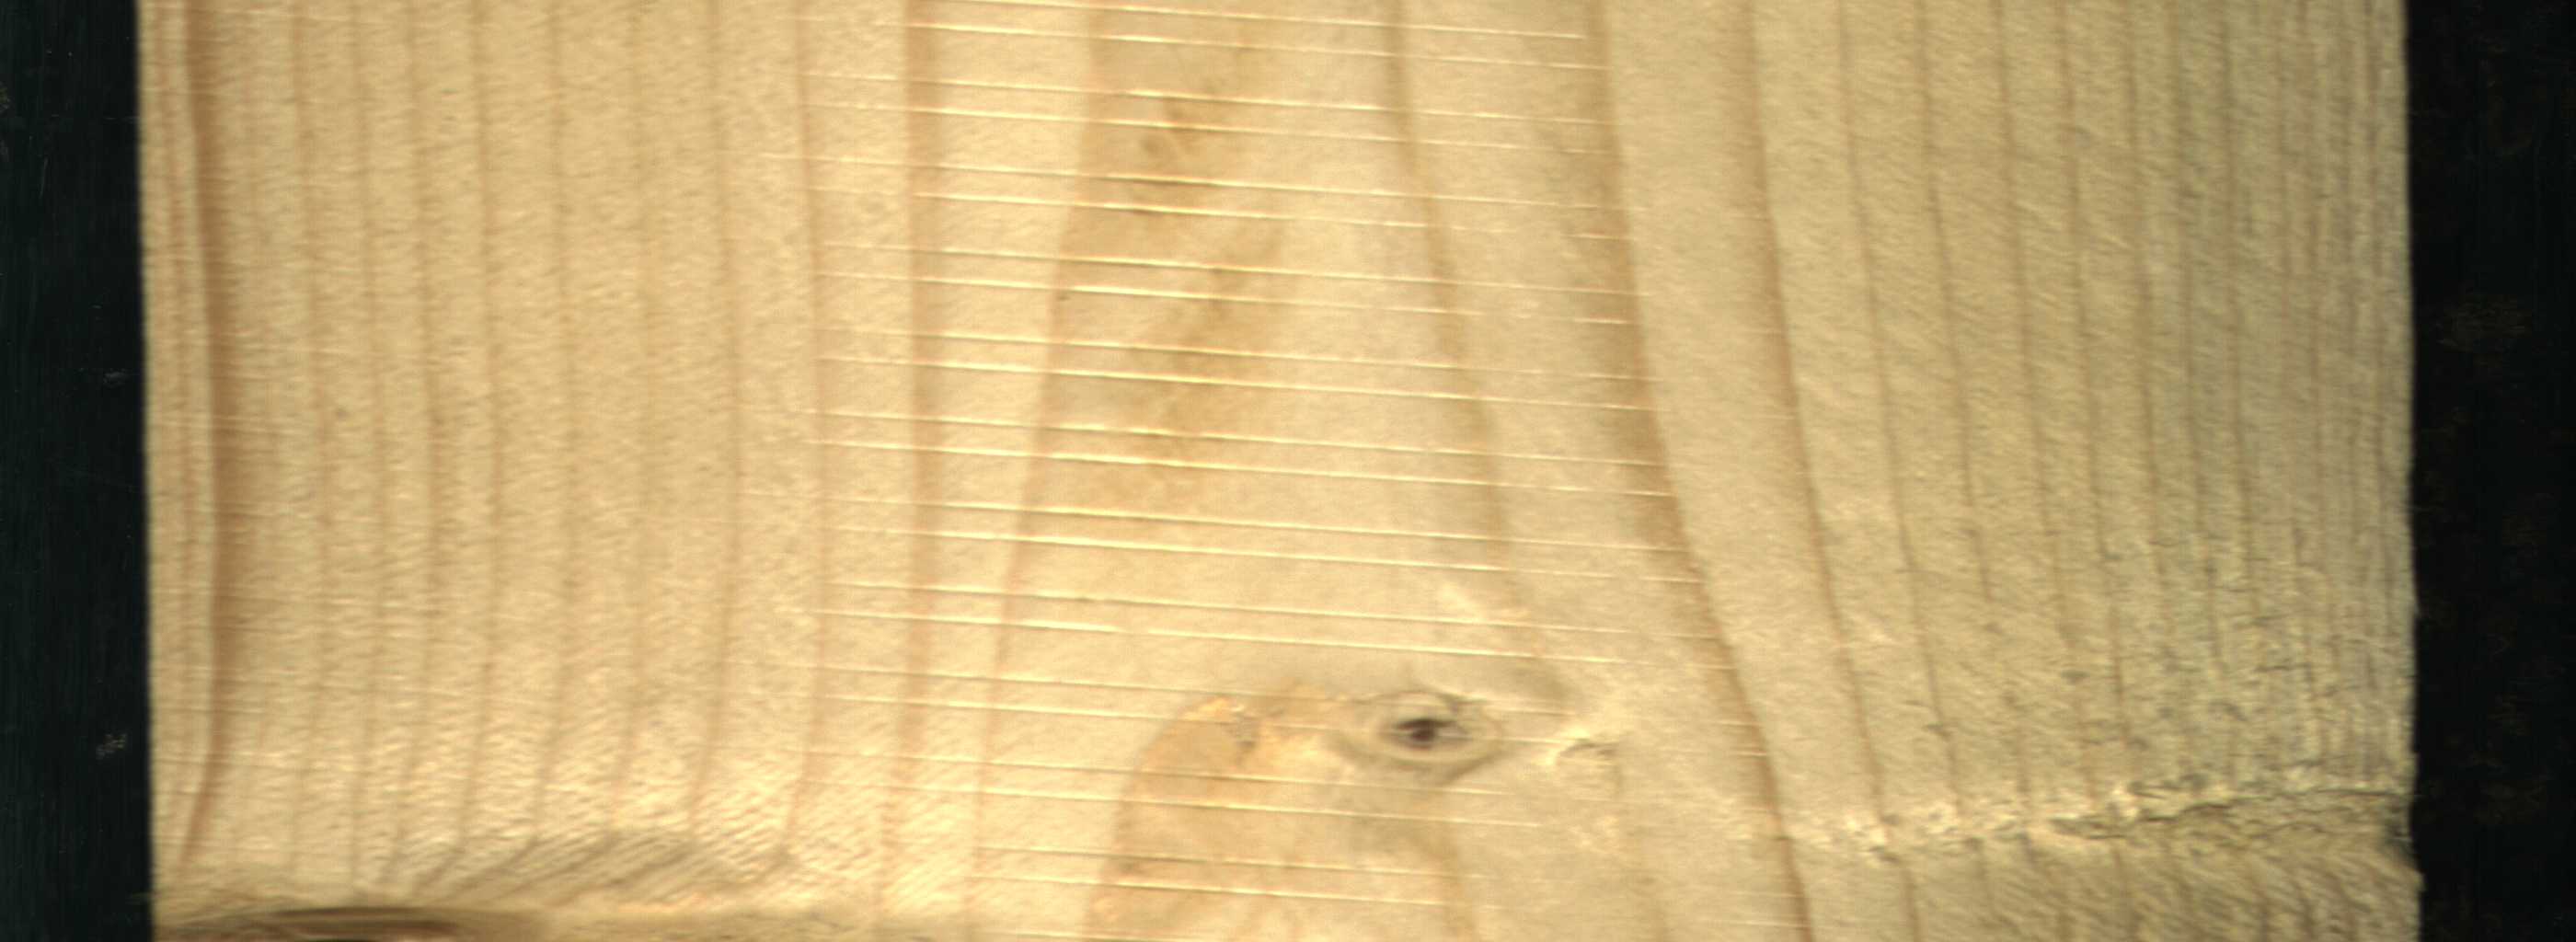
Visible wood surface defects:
Live_Knot
Live_Knot